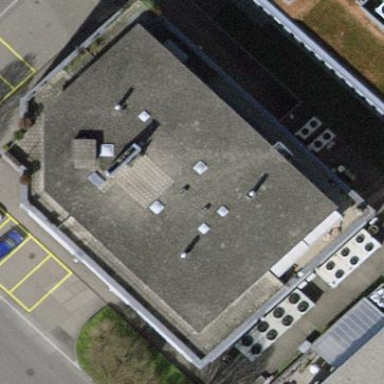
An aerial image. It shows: Industrial building.